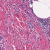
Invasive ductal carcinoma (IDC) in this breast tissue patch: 0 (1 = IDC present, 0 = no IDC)